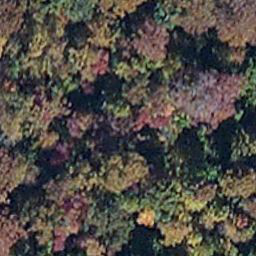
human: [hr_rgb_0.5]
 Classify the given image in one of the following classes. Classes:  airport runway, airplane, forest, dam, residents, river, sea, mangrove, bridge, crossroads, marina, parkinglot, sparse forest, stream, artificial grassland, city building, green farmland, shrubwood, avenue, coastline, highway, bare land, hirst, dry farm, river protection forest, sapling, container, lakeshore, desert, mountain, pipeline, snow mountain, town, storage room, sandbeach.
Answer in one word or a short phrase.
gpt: mangrove